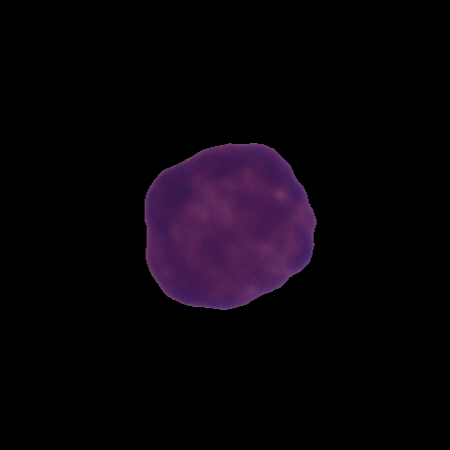
Label: healthy